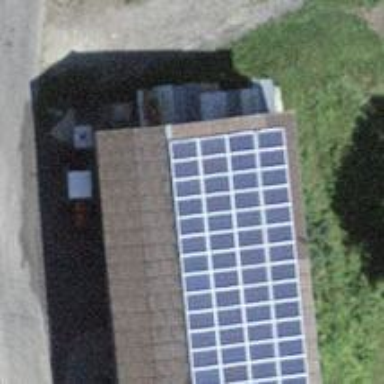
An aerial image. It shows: Solar power generator using photovoltaic panels.